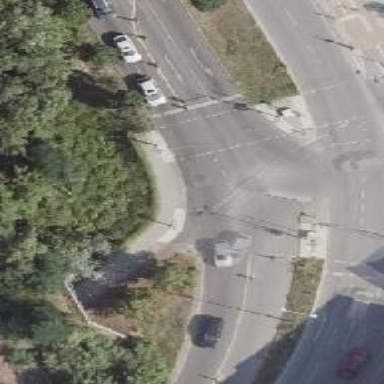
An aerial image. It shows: Tertiary road with asphalt surface. It has separate sidewalks on both sides.